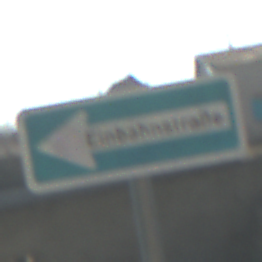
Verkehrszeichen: EinbahnstrasseLinksweisend
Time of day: MorningAfternoon
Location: Outdoor (Suburban)
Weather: Clear
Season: NotSpecified
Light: Natural